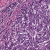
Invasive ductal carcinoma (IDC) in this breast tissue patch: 1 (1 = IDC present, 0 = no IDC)